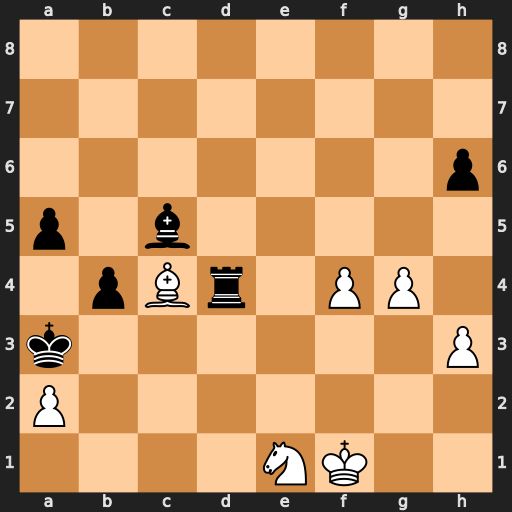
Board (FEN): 8/8/7p/p1b5/1pBr1PP1/k6P/P7/4NK2
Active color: w
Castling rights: -
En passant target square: -
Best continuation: Nc2+ Kb2 Nxd4